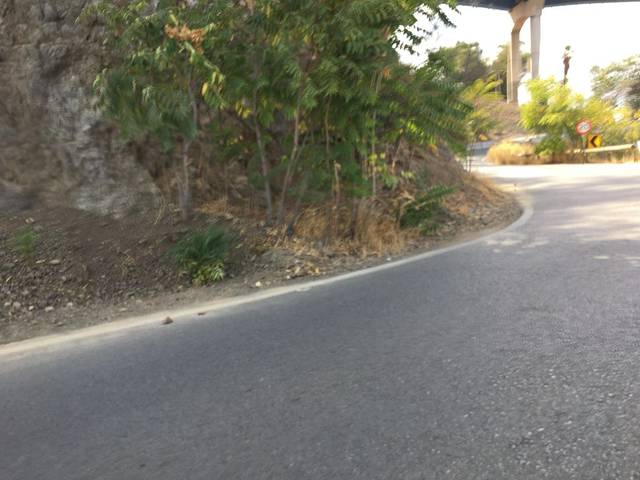
Region: Chile
Coordinates: -33.386, -70.603